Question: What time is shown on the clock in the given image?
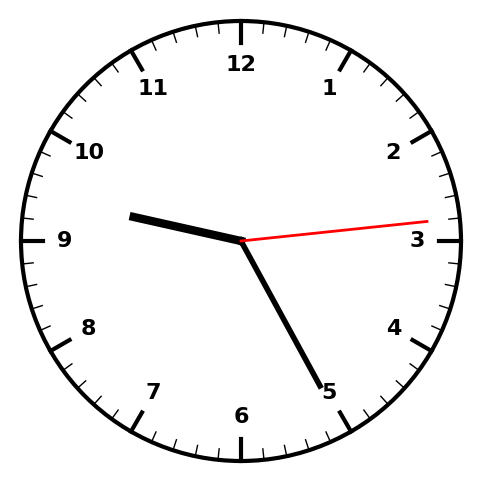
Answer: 09:25:14